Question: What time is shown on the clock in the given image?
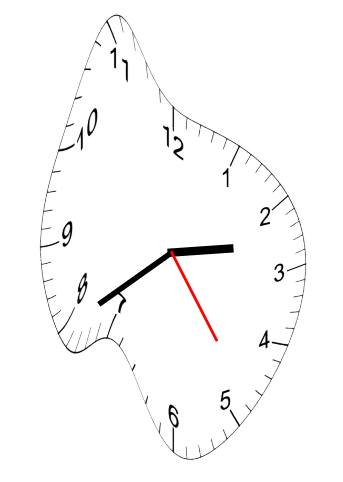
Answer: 02:39:24